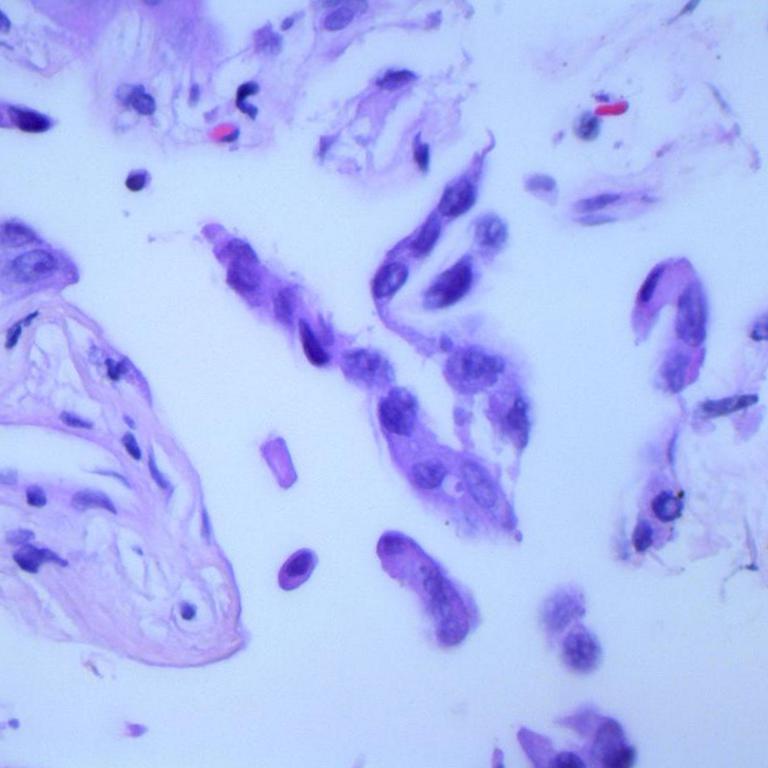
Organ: lung
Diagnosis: adenocarcinomas